Question: I have a series of lines (currently 60 in total) that I want to plot to the same figure to show the time evolution of a certain process. The lines currently are plotted so that the earliest time step is plotted in 100% red, the latest time step is plotted in 100% blue, and the time steps in the middle are some mixture of red and blue based on what time they are at (the amount of red decreases linearly with increasing time, while the amount of blue increases linearly with increasing time; a simple color gradient). I would like to make a (preferably vertical) color bar of some kind that shows this in a continuous fashion. What I mean by that is I want a color bar that is red on the bottom, blue on the top, and some mixture of red and blue in the middle of the bar that smoothly transitions from red to blue in the same manner as the lines I plot. I also want to put axes on this color bar so that I can show which color corresponds to which timestep.
I've read the documentation for 'matplotlib.pyplot.colorbar()' but wasn't able to figure out how to do what I wanted to do without using one of matplotlib's previously defined colormaps. My guess is that I'll need to define my own colormap that transitions from red to blue and then it will be relatively simple to feed that to 'matplotlib.pyplot.colorbar()' and get the color bar that I want.
Here is an example of the code I use to plot the lines:
'''
import numpy as np
from matplotlib import pyplot as pp
x= ##x-axis values for plotting
##start_time is the time of the earliest timestep I want to plot, type int
##end_time is the time of the latest timestep I want to plot, type int
for j in range(start_time,end_time+1):
##Code to read data in from time step number j
y = ##the data I want to plot
red = 1. - (float(j)-float(start_time))/(float(end_time)-float(start_time))
blue = (float(j)-float(start_time))/(float(end_time)-float(start_time))
pp.plot(bin_center,spectrum,color=(red,0,blue))
pp.show()
'''
Maybe this will make it clearer what I mean. Below is my figure:

Each line shows the relation between the x-values and the y-values at a different time step. The red lines are earlier time steps, the blue lines are later time steps, and the purple lines are in the middle, as I defined above. With this already plotted, how would I create a color bar (vertically on the right side if possible) mapping the colors of the lines (continuously) to the time value of the time step each color represents?
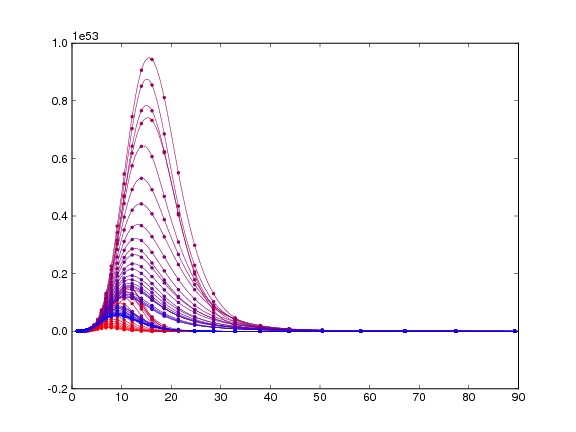
Answer: There are two things that you need to do here.
1. Create a red to blue color map, because that isn't one of the standard maps in matplotlib.cm.
2. Create a mapping from time value to a color value recognized by matplotlib.pyplot.plot().
At the moment you're essentially doing both of these through the 'red' and 'blue' variables, which is fine for 'plt.plot()', but 'plt.colorbar()' will require this information as a Matplotlib mappable object, e.g., a 'ScalarMappable'. If you set up this object before you start plotting you can also use it to select the appropriate color in the 'plt.plot()' call.
'''
import numpy as np
import matplotlib.pyplot as plt
import matplotlib.colors as mcol
import matplotlib.cm as cm
start_time = 100
end_time = 120
# Generate some dummy data.
tim = range(start_time,end_time+1)
xdat = np.arange(0,90.1)
ydat = [np.sin(0.2*(xdat-t)/np.pi) for t in tim]
# Make a user-defined colormap.
cm1 = mcol.LinearSegmentedColormap.from_list("MyCmapName",["r","b"])
# Make a normalizer that will map the time values from
# [start_time,end_time+1] -> [0,1].
cnorm = mcol.Normalize(vmin=min(tim),vmax=max(tim))
# Turn these into an object that can be used to map time values to colors and
# can be passed to plt.colorbar().
cpick = cm.ScalarMappable(norm=cnorm,cmap=cm1)
cpick.set_array([])
F = plt.figure()
A = F.add_subplot(111)
for y, t in zip(ydat,tim):
A.plot(xdat,y,color=cpick.to_rgba(t))
plt.colorbar(cpick,label="Time (seconds)")
'''